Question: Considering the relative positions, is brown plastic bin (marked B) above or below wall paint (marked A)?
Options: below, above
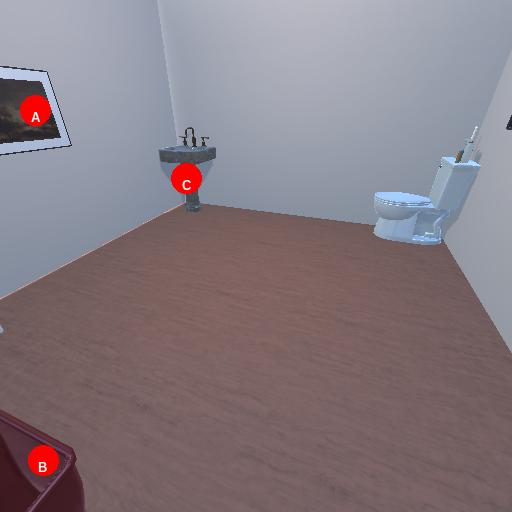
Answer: below